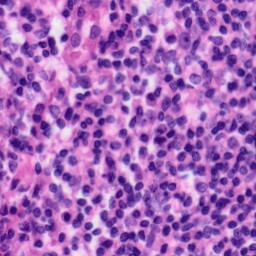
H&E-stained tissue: Tonsil